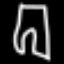
Label: pants